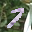
Label: 7